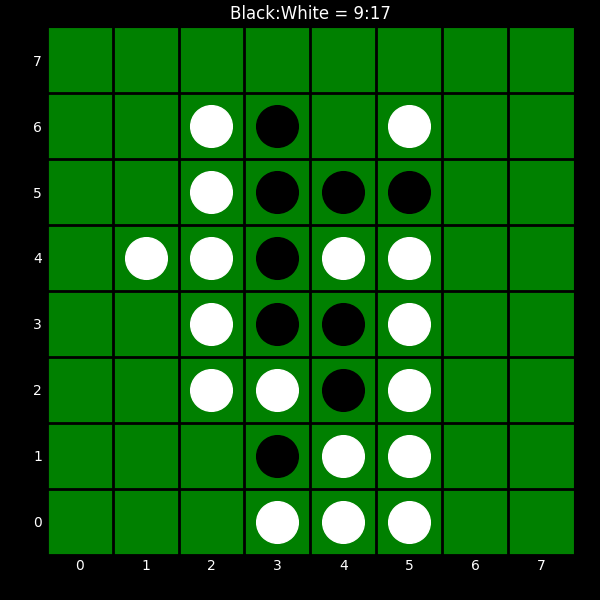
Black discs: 9
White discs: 17